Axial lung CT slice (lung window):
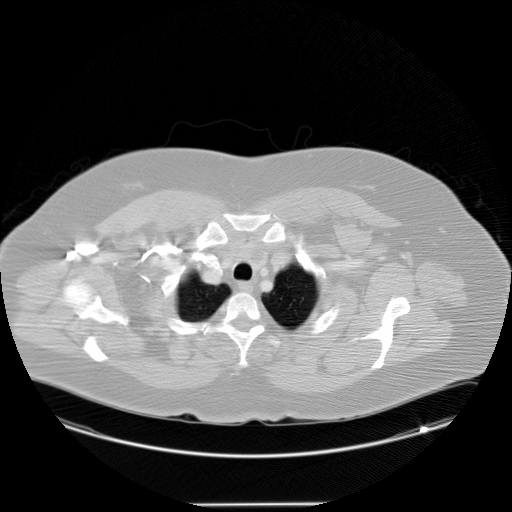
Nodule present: no